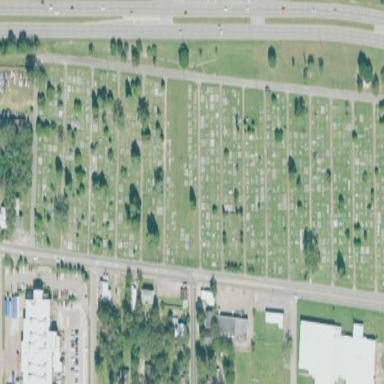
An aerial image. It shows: Cemetery.